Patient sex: F
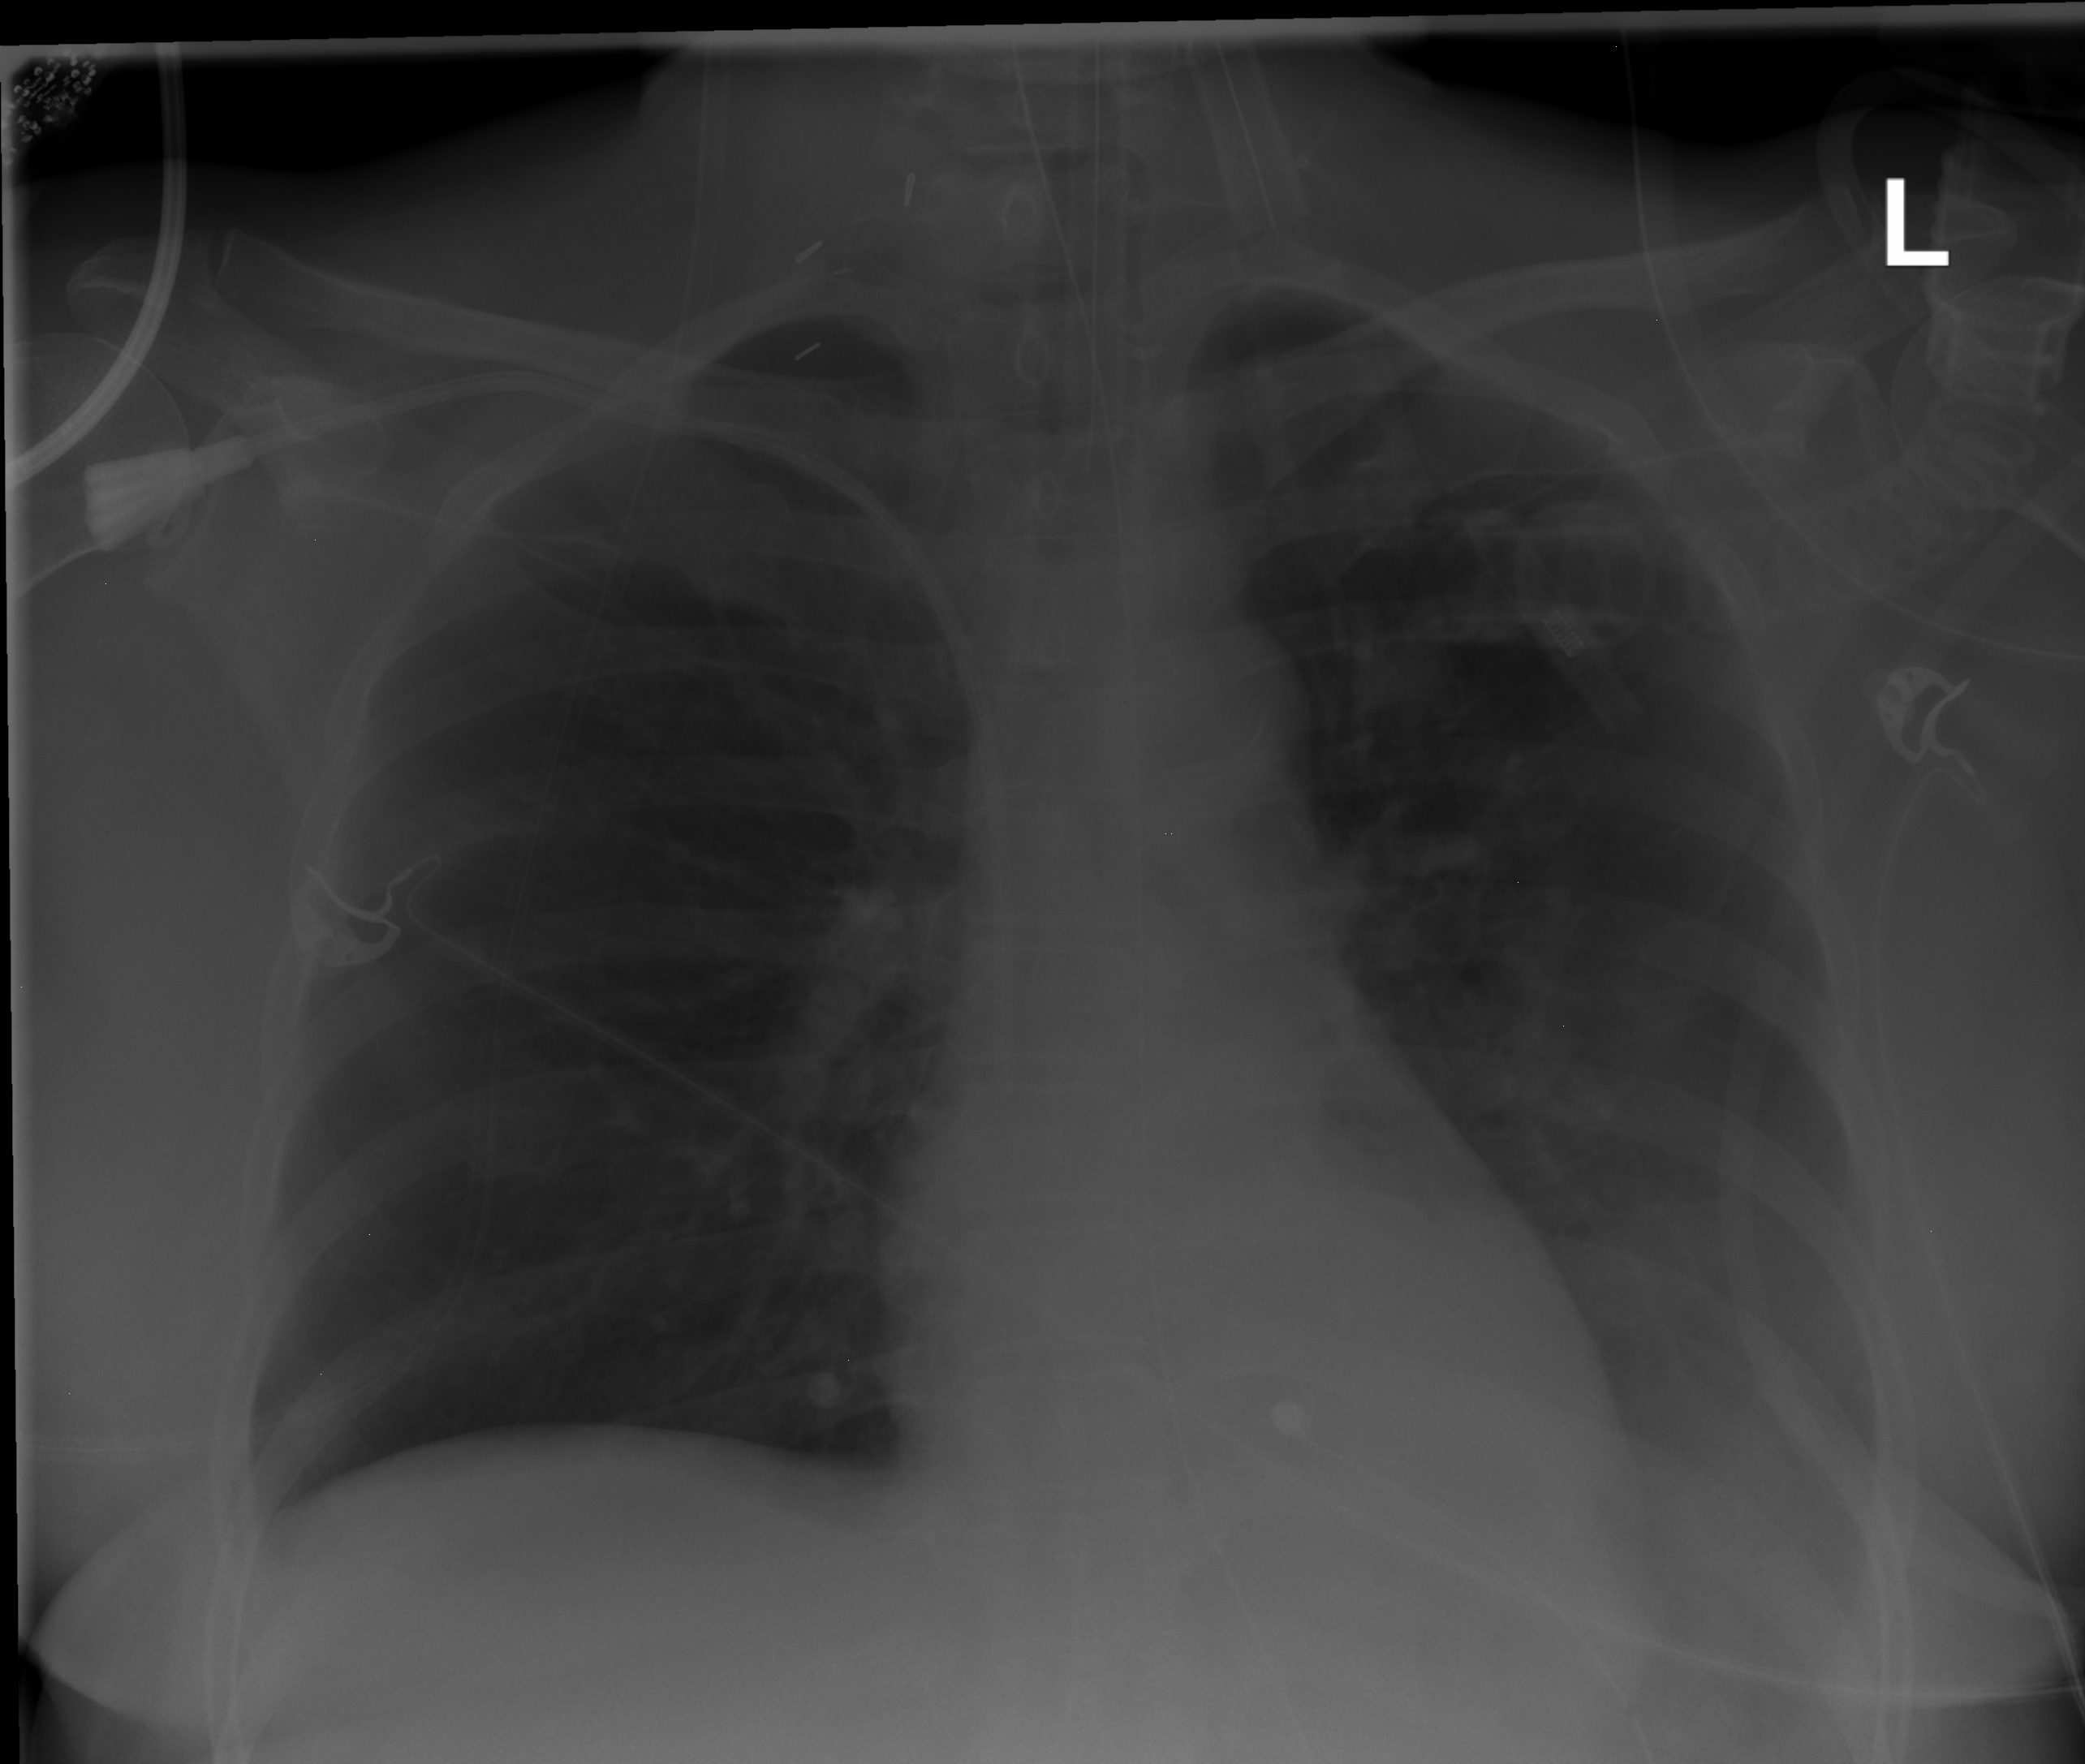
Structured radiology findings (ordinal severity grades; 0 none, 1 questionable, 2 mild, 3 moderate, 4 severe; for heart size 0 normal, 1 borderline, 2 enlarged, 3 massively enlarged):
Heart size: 0
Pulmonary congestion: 0
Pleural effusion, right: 0
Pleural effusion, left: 2
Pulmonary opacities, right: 0
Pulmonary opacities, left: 0
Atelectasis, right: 0
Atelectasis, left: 2